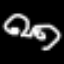
Label: frog